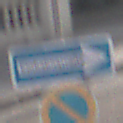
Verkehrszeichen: EinbahnstrasseRechtsweisend
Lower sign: EingeschraenktesHalteverbot
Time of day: MorningAfternoon
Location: Outdoor (Urban)
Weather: PartlyCloudy
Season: NotSpecified
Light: Natural